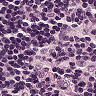
Metastatic tissue present: no